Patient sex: F
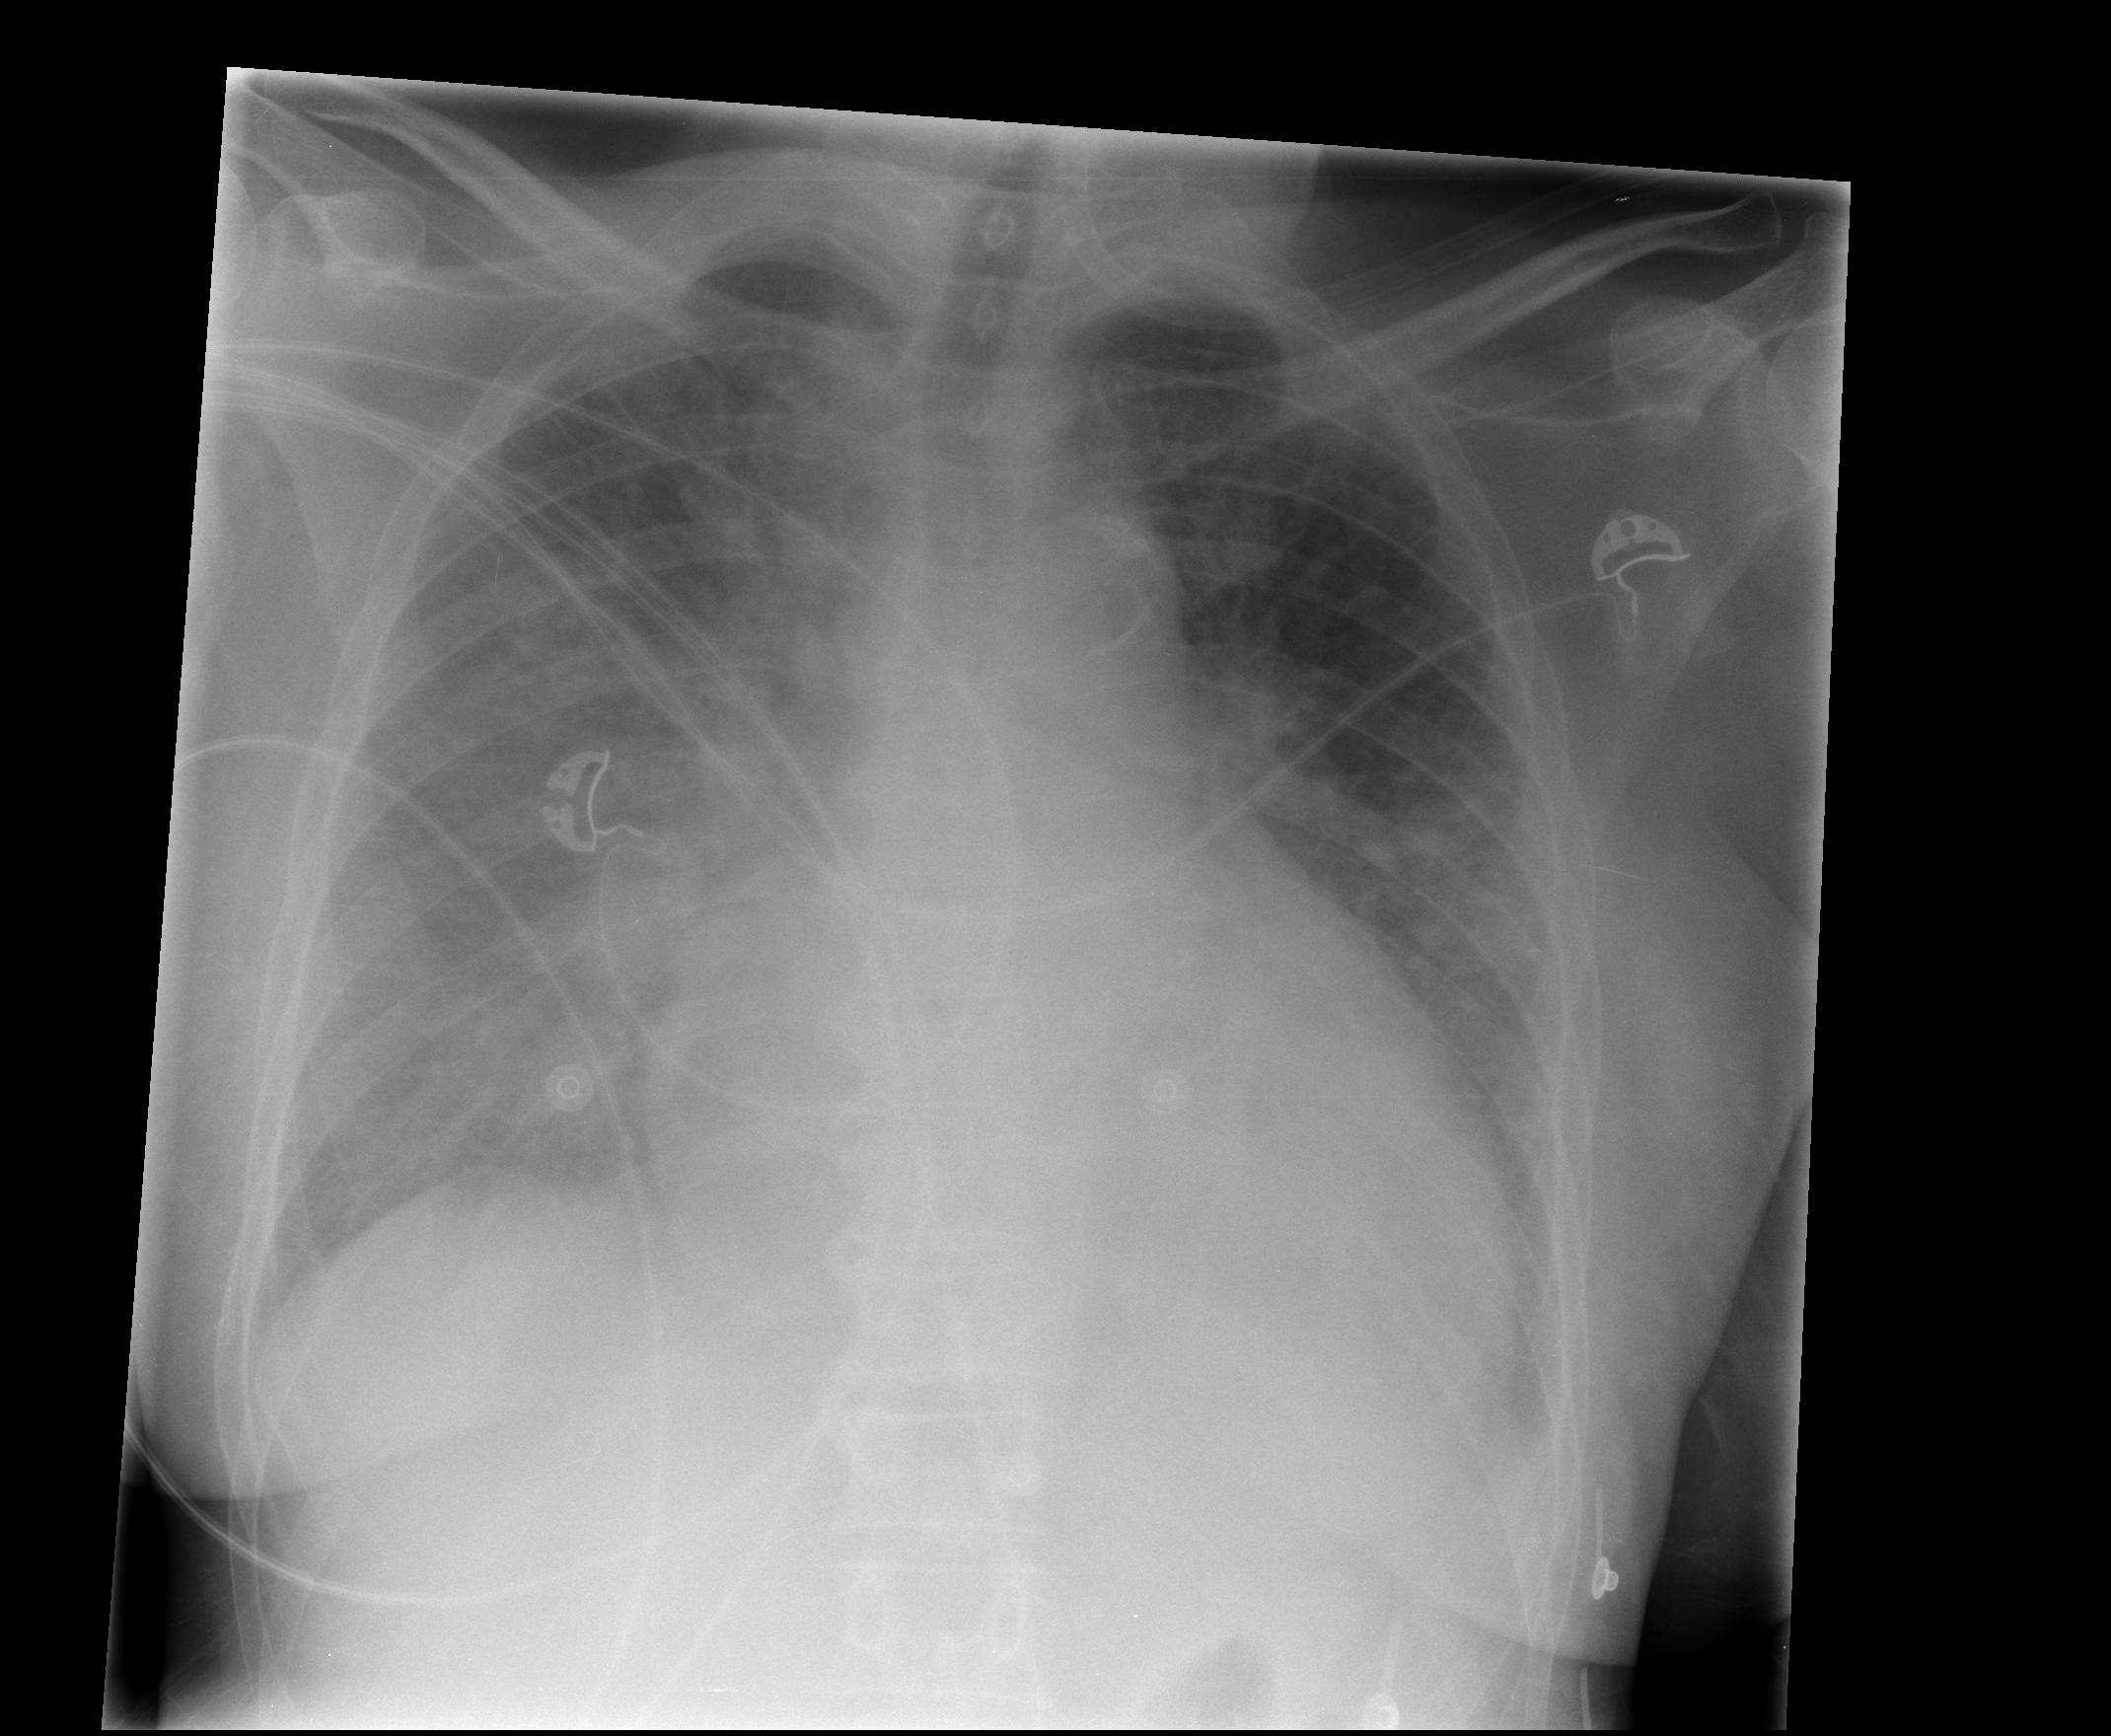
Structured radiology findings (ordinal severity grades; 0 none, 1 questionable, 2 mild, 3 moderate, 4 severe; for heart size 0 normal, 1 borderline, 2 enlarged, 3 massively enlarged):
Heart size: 2
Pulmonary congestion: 3
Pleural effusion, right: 2
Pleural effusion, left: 0
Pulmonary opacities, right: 0
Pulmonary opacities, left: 0
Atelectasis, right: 2
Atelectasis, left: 0